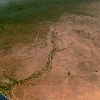
Label: land